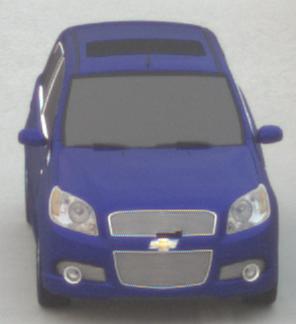
Make: Chevrolet
Model: Aveo 1.2
Detailed model: Aveo
Model produced from: 2008/06
Model produced until: 2011/01
Doors: 3
Color: blue
Road condition: dry road
Daytime: sunrise or sunset
Contrast: low contrast